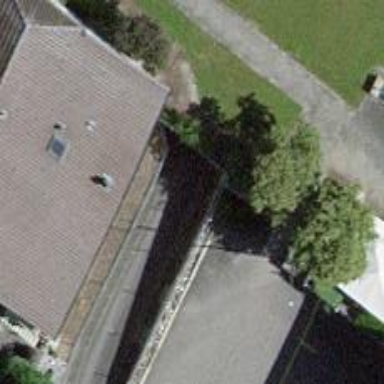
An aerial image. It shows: Parking entrance.